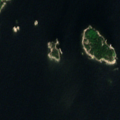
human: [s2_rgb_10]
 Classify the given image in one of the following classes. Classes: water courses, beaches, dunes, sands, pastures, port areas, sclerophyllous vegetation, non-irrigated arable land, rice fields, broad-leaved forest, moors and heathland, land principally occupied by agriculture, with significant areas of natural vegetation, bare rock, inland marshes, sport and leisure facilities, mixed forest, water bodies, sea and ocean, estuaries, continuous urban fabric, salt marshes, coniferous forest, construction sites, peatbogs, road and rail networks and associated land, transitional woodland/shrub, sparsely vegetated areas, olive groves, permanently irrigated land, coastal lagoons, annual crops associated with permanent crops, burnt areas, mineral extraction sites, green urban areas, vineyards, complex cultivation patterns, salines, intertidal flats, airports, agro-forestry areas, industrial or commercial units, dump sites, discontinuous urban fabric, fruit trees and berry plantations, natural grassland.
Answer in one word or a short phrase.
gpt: sea and ocean